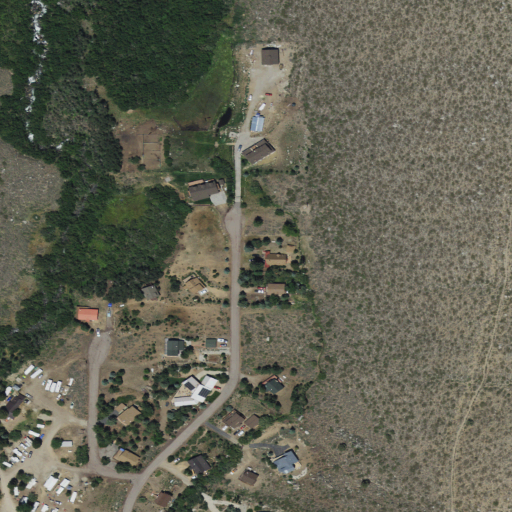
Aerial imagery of plain(s) in California named Coats Meadow containing shrub, open development, deciduous forest, woody wetlands, low intensity development, mixed forest, and medium intensity development